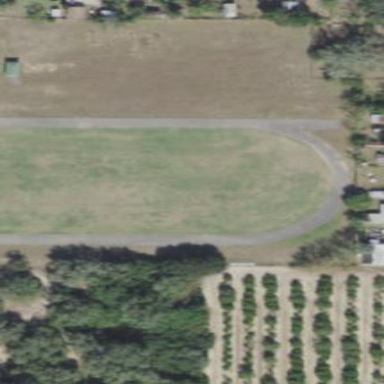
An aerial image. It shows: Track in leisure land.